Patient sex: M
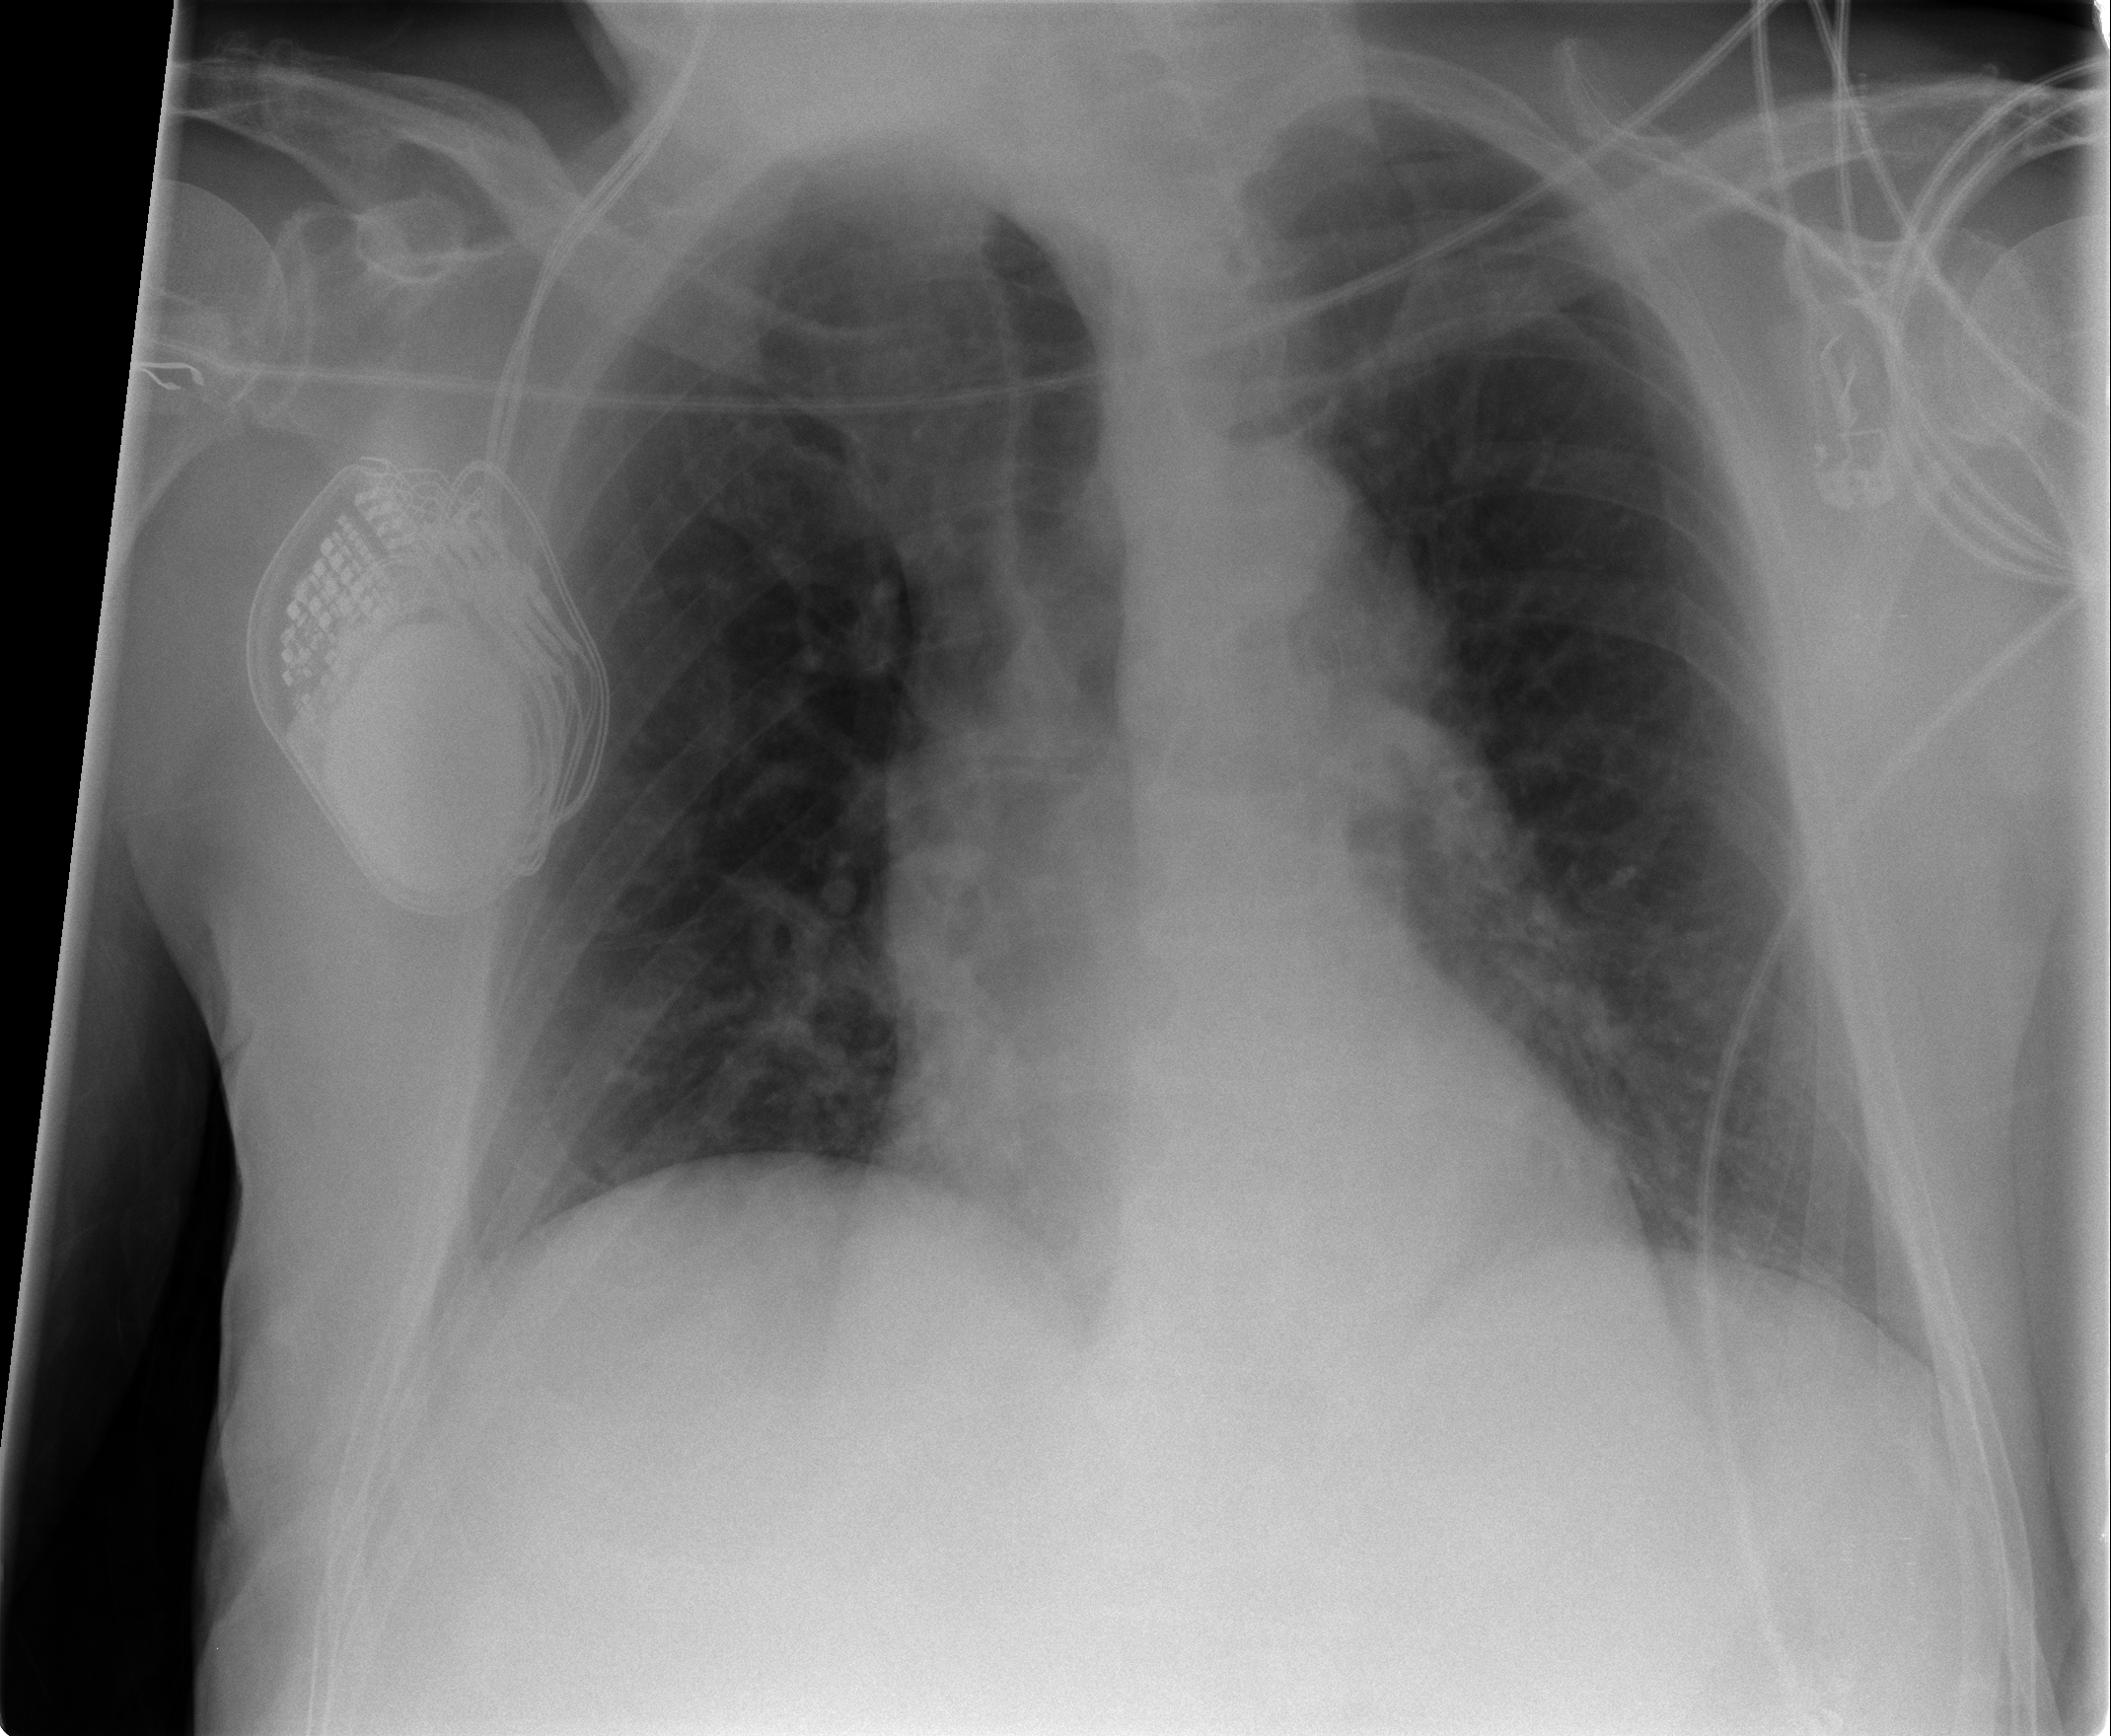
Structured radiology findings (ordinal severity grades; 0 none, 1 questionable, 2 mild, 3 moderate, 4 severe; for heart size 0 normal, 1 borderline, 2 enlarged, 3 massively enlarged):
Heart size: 0
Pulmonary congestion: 1
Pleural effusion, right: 1
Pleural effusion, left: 0
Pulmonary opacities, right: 0
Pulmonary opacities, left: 0
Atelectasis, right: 2
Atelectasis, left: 2